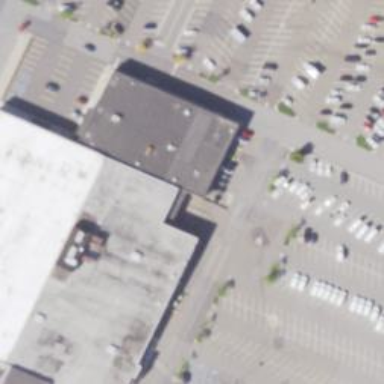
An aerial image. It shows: Retail building housing car repair shop.